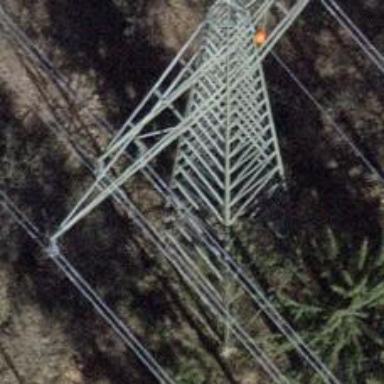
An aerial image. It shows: Towering power structure.